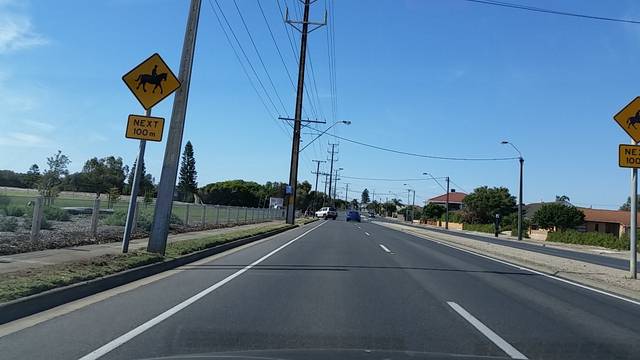
Region: Australia
Coordinates: -34.854, 138.479